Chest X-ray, PA view. Patient: 43 years old, sex F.
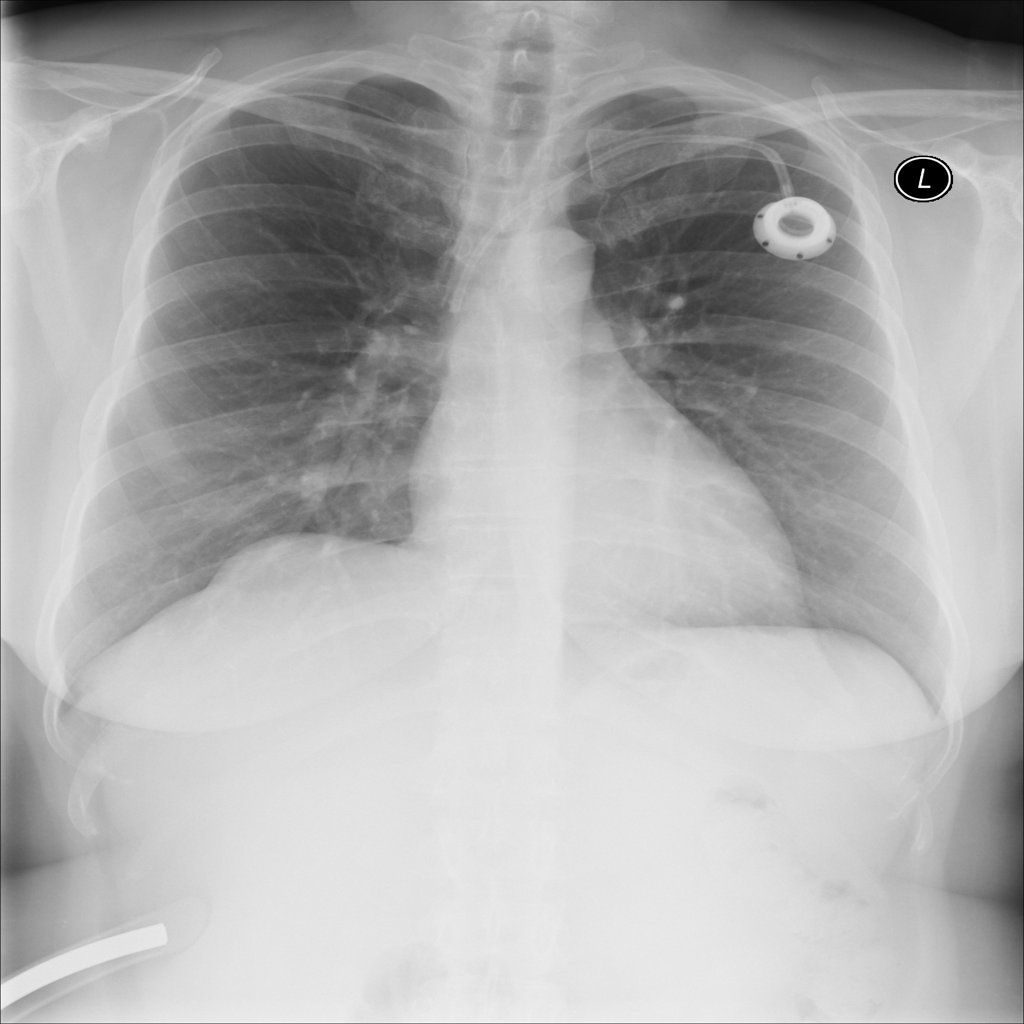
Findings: No Finding